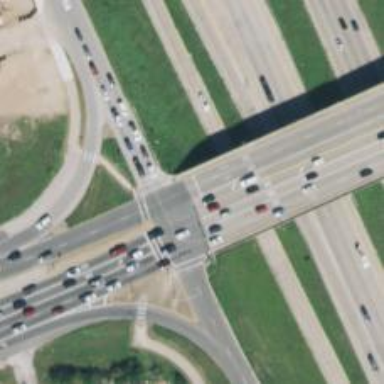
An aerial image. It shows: Bridge for trunk highway with expressway access.